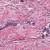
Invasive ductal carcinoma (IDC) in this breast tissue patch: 1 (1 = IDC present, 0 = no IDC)